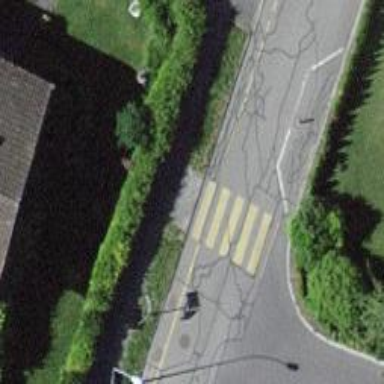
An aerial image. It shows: Uncontrolled road crossing with markings.